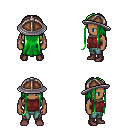
a pixel art fantasy rpg character, male body template, human, dark skin, maroon sleeveless shirt, teal pants, green extra-long hairstyle, chain helm, maroon shoes, four views (front, back, left, right), 2x2 character sprite sheet, small pixel art, hard edges, no anti-aliasing